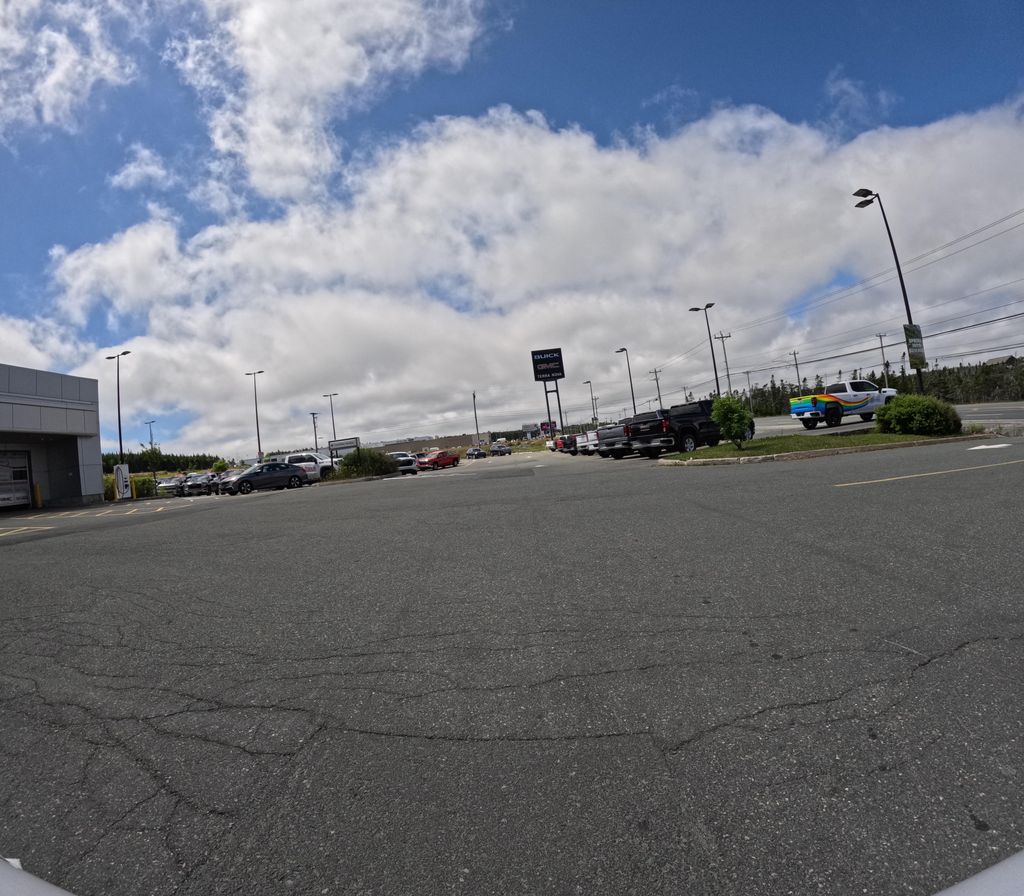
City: st_johns